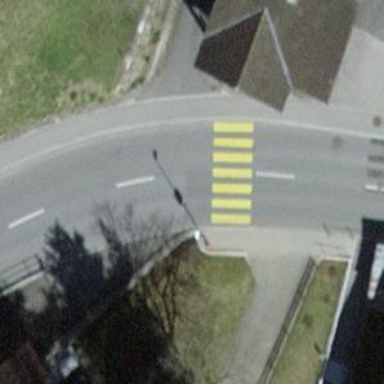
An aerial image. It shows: Marked crossing with zebra stripes on the road.